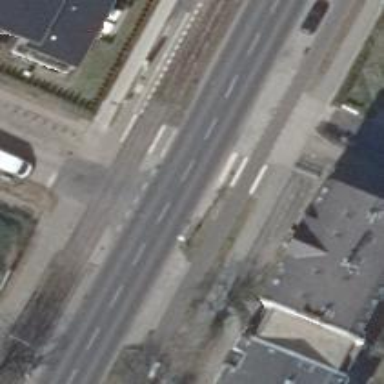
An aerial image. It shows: Tram crossing on the railway.